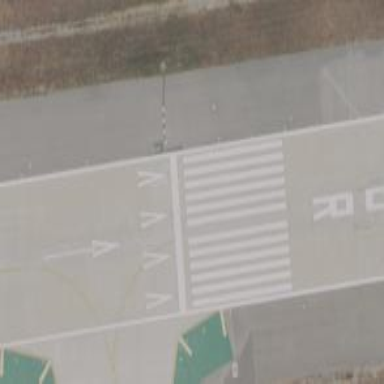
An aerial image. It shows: View of the airport threshold.